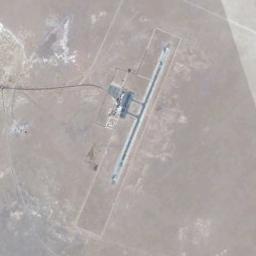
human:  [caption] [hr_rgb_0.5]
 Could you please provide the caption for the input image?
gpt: There is an airport built in bare land .

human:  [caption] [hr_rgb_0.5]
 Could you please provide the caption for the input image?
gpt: An airport with a runway and many buildings is built in a yellow desert .

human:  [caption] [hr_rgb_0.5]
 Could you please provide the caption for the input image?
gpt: This airport has only one runway, And its color is white .

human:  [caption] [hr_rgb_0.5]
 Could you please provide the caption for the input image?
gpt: An airport with a runway in the vacant lot and a road to the airport behind the airport .

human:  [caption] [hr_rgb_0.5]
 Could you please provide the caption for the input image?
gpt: The road is straight  at the airport .